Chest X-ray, AP view. Patient: 28 years old, sex M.
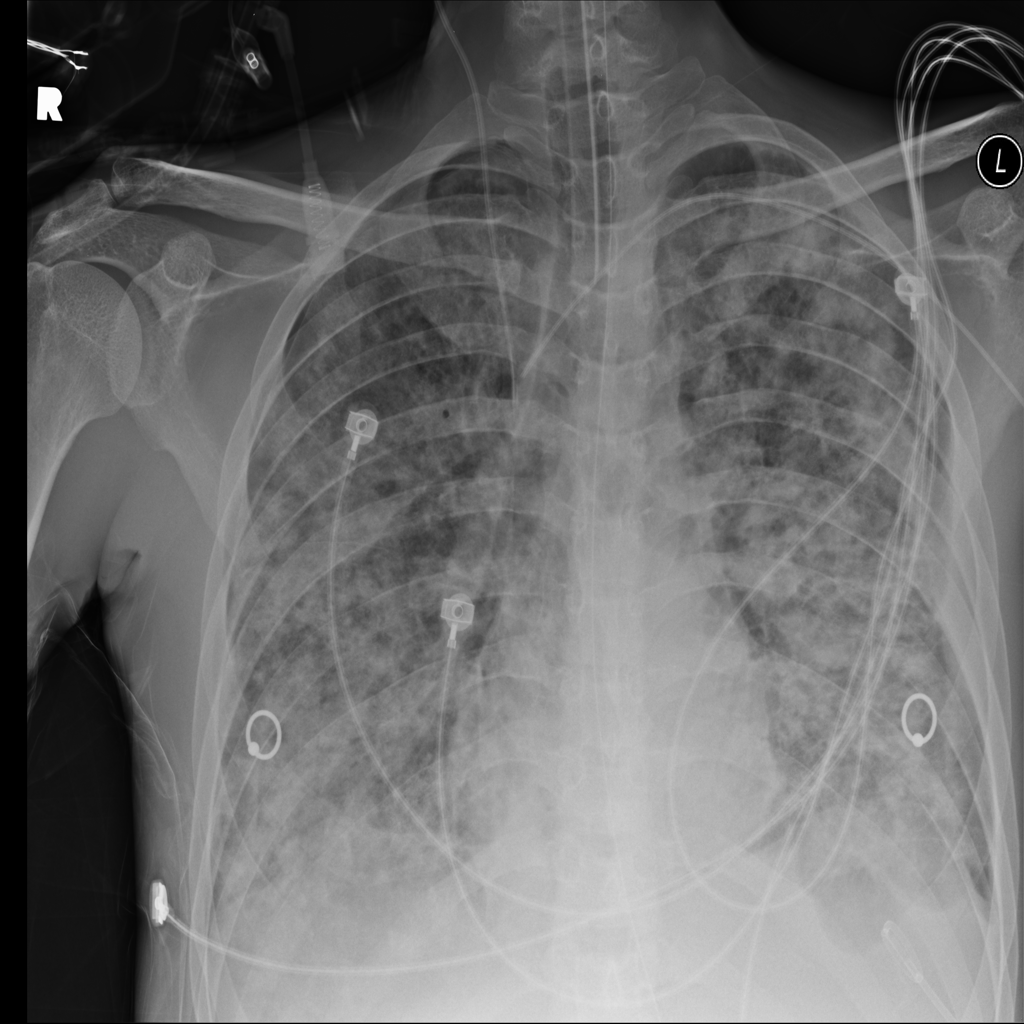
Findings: No Finding